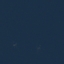
Label: SeaLake